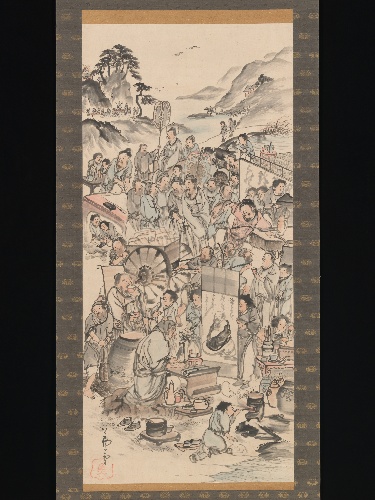
Title: 飲中八仙図|Drinking Festival of the Eight Immortals of the Wine Cup
Artist: Nagasawa Rosetsu 長澤蘆雪
Artist bio: Japanese, 1754–1799
Date: late 18th century
Object type: Hanging scroll
Classification: Paintings
Medium: Hanging scroll; ink and color on paper
Culture: Japan
Period: Edo period (1615–1868)
Dimensions: Image: 51 5/8 × 23 11/16 in. (131.1 × 60.1 cm)
Overall with mounting: 88 3/4 × 29 11/16 in. (225.5 × 75.4 cm)
Overall with knobs: 88 3/4 × 32 1/16 in. (225.5 × 81.5 cm)
Department: Asian Art
Credit line: Mary Griggs Burke Collection, Gift of the Mary and Jackson Burke Foundation, 2015
Accession year: 2015
Repository: Metropolitan Museum of Art, New York, NY
Tags: Crowd|Drinking